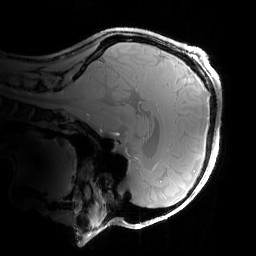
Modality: PDw
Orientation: sagittal
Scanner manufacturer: siemens
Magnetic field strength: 6.98 T
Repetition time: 1.02 s
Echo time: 0.00244 s